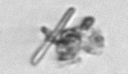
Label: fiber_TAG_external_detritus